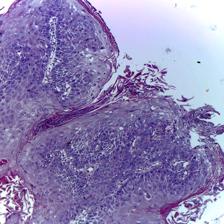
Diagnosis: OSCC